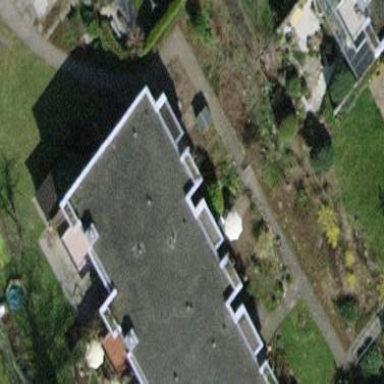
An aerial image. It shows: Terrace building.